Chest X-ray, AP view. Patient: 36 years old, sex F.
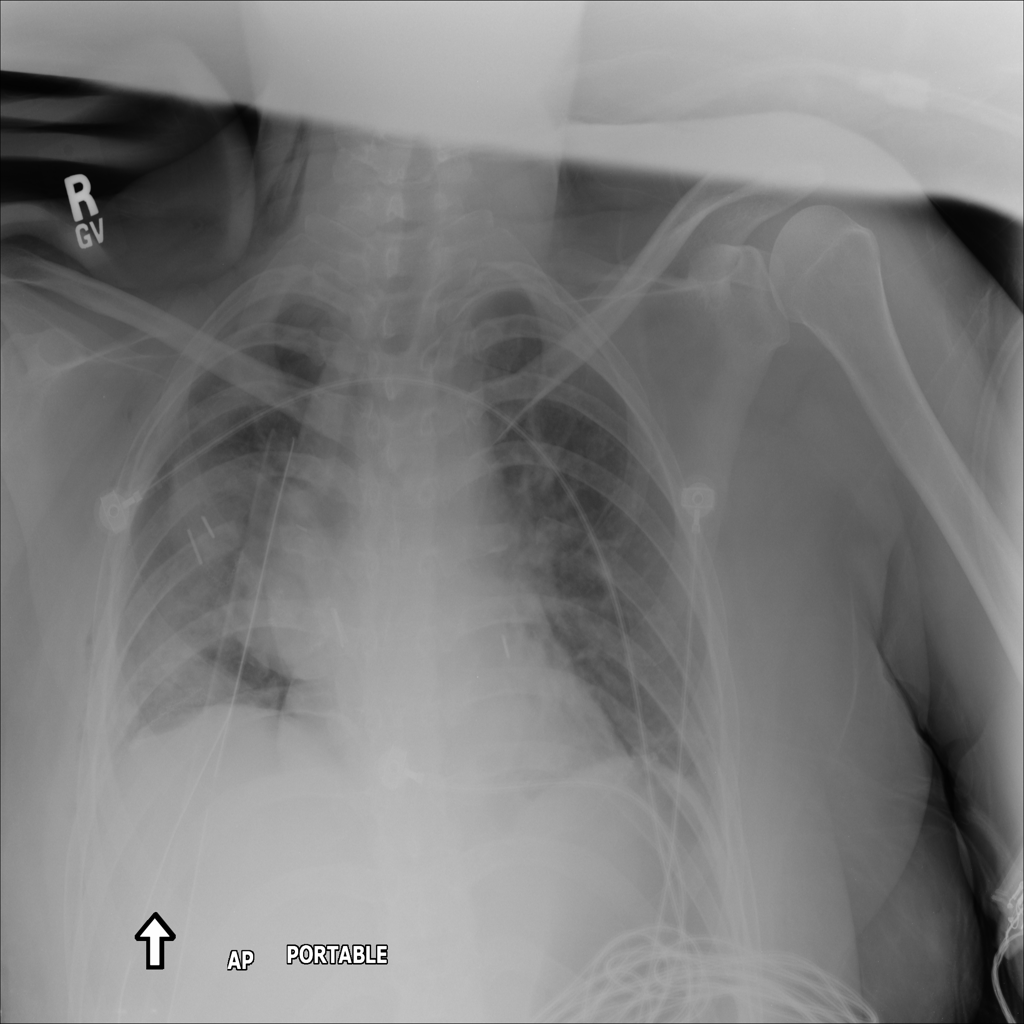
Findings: Emphysema, Nodule